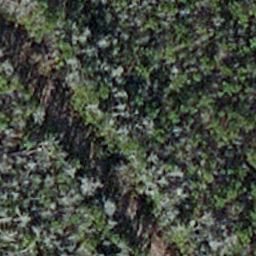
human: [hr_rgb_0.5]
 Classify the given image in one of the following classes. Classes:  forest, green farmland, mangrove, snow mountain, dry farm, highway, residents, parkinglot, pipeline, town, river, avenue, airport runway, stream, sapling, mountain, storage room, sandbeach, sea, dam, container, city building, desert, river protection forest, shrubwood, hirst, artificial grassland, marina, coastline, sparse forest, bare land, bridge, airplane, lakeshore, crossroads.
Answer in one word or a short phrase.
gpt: sapling